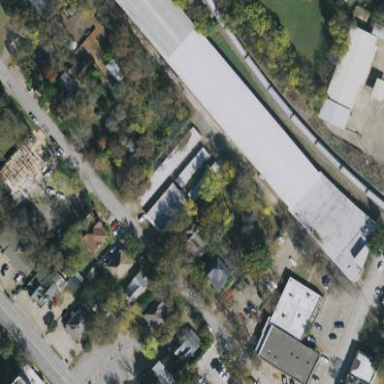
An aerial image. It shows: Warehouse building.